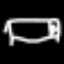
Label: bed